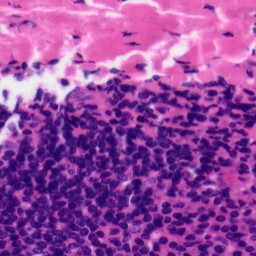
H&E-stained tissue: Tonsil